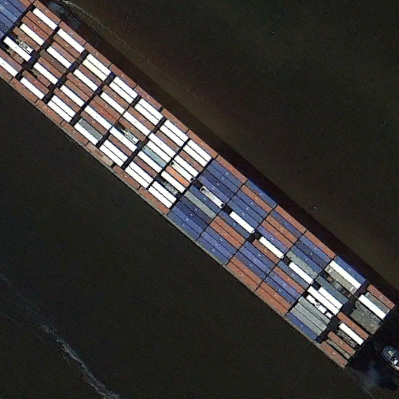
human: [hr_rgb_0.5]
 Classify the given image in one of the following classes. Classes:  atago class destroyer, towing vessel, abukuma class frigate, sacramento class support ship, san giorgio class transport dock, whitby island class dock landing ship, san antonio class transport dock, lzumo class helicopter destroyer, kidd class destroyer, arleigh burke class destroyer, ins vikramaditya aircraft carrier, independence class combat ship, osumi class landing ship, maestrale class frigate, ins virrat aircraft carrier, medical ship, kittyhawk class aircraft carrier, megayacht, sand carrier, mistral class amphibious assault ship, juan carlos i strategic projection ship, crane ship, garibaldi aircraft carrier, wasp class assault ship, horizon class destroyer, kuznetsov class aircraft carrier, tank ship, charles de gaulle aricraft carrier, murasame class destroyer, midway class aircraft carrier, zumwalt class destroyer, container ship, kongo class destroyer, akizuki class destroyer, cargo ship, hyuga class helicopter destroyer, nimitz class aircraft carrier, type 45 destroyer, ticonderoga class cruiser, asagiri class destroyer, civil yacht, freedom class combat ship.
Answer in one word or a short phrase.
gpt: Container ship